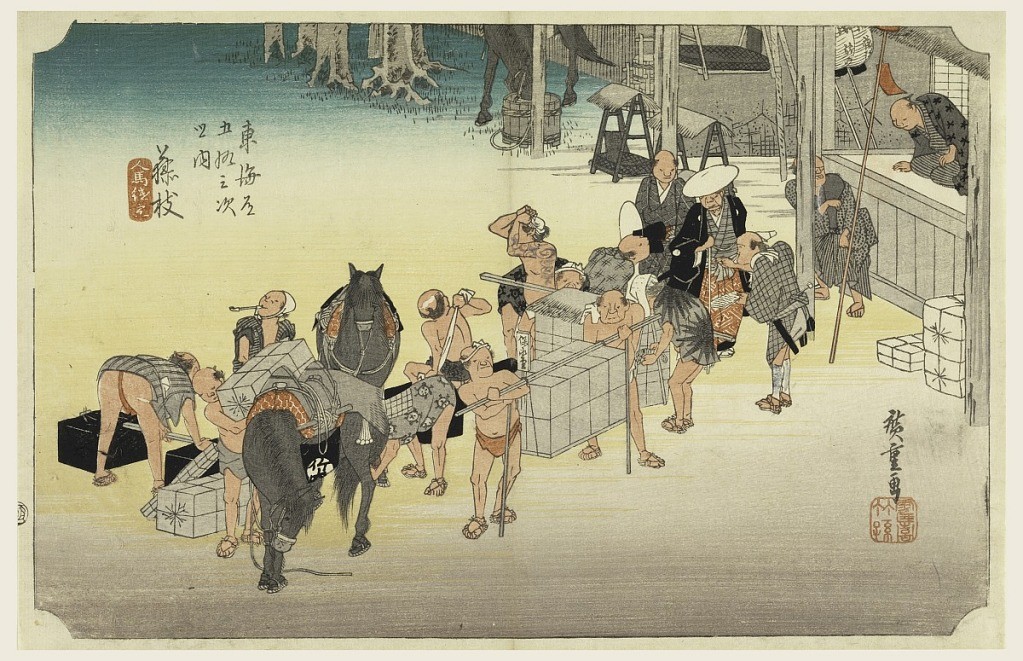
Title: Fujiyeda Post Station, in The Fifty-Three Stations of the Tokaido Road (Tokaido Gojusan Tsugi-no Uchi)
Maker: Ando Hiroshige, Japanese, 1797–1858
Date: ca. 1834
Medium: Woodblock print (ukiyo-e) on mulberry paper (washi), ink with color
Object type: Print
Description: Here Hiroshige shows a lively depiction of porters full of zest and character as they transfer cases from horseback to their brute strength. The official in the far back is making notes, and a few porters are wiping sweat off their backs and brows with their white towels.